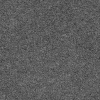
Atmospheric dust classification: dusty